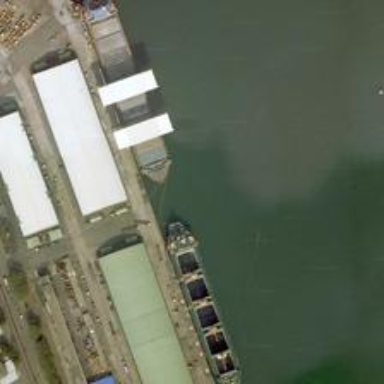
Two boats were docked on the shore, and on the shore we could see some workers being busy .